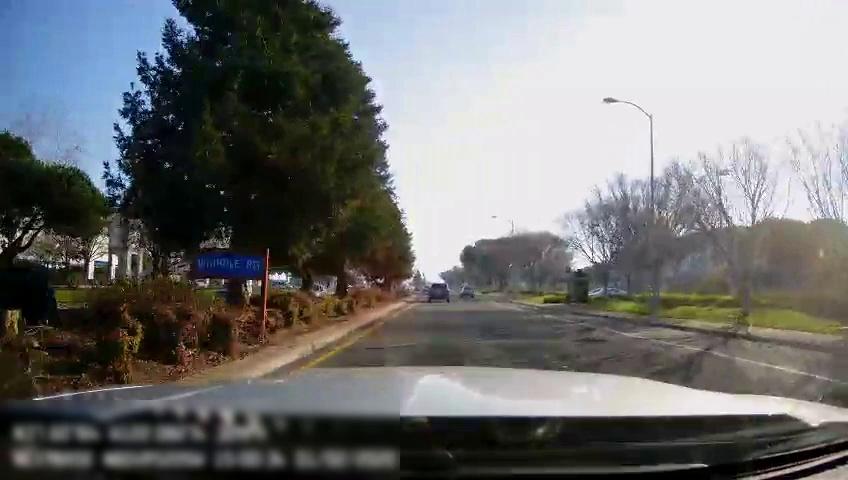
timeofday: Day
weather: Sunny
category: Drivable Space
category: Vehicles | SUV
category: Vehicles | SUV
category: Lanes | Alternate Lane
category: Lanes | Alternate Lane
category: Traffic | Signs